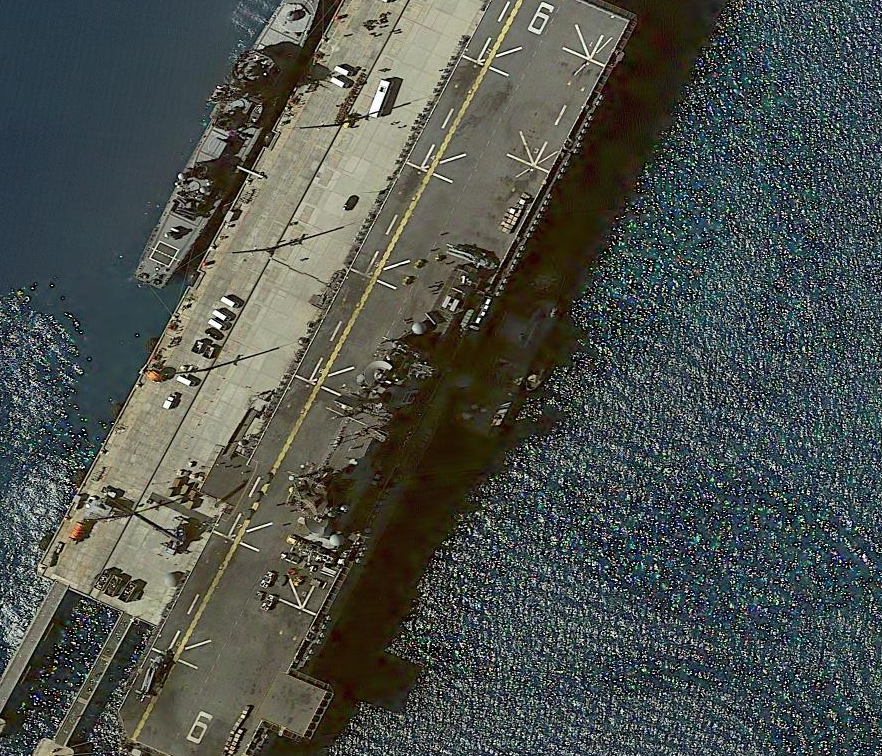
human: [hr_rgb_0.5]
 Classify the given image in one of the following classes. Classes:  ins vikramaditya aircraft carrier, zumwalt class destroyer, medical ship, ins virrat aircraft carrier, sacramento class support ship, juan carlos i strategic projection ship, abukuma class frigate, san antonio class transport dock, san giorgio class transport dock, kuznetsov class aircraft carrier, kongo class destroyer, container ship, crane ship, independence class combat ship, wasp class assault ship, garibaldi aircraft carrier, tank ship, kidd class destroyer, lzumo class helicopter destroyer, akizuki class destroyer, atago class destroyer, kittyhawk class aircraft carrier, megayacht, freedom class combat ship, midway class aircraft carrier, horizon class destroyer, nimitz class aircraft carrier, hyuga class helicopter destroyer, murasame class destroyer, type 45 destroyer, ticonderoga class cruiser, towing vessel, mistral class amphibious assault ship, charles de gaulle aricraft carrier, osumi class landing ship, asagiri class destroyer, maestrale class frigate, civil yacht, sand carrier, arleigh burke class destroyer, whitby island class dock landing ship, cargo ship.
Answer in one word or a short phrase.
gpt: Wasp class assault ship